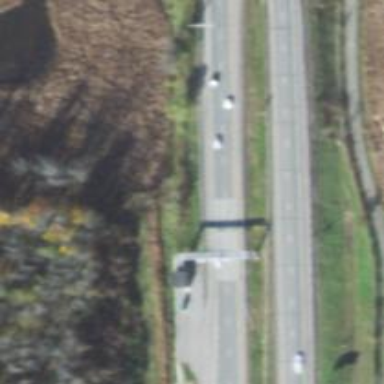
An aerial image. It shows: Toll gantry on the road.